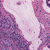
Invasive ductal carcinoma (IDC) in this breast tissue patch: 0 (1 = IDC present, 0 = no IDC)